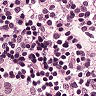
Metastatic tissue present: no